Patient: sex M, age 36
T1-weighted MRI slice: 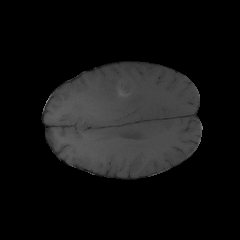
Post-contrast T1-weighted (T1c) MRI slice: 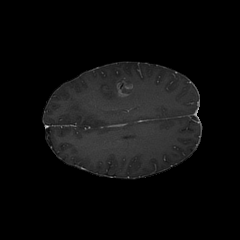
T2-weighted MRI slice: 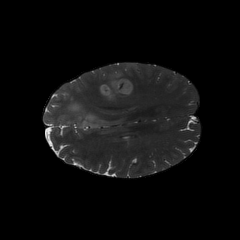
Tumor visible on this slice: yes
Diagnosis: Glioblastoma, IDH-wildtype
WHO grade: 4